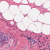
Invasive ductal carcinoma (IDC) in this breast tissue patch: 0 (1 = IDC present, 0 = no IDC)